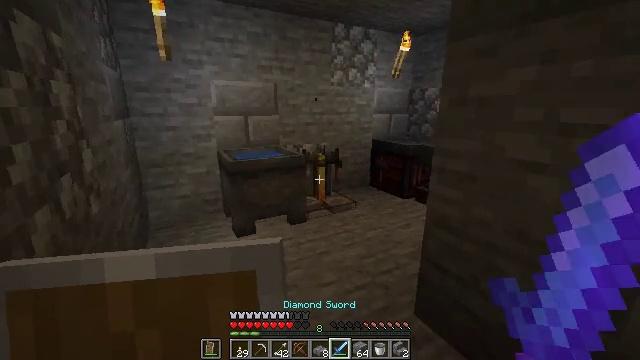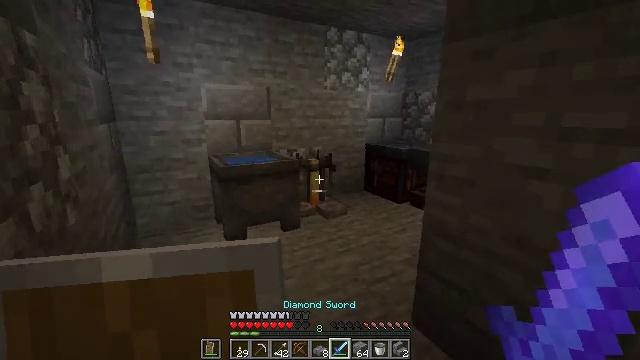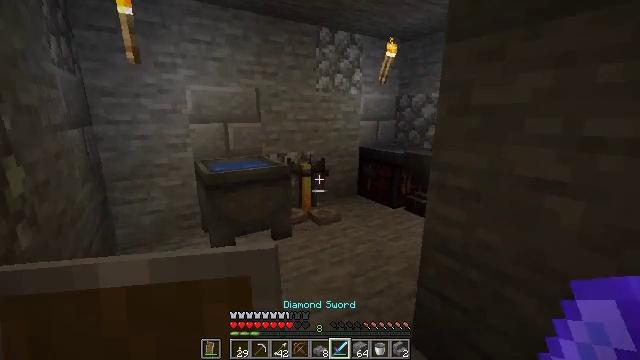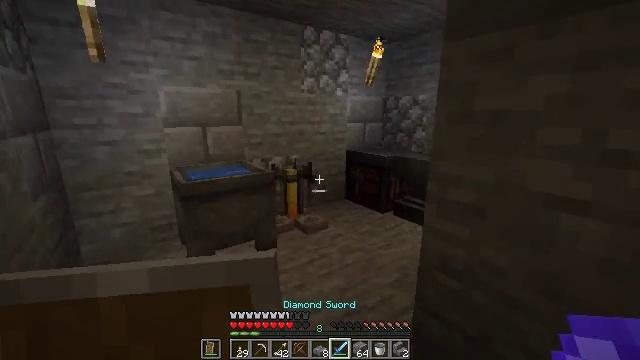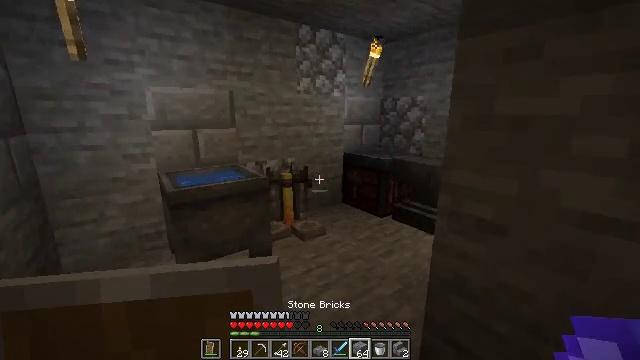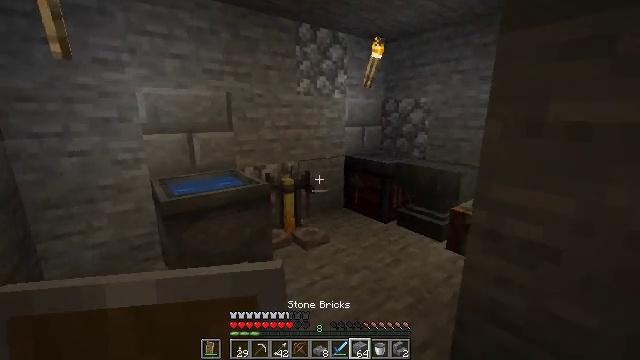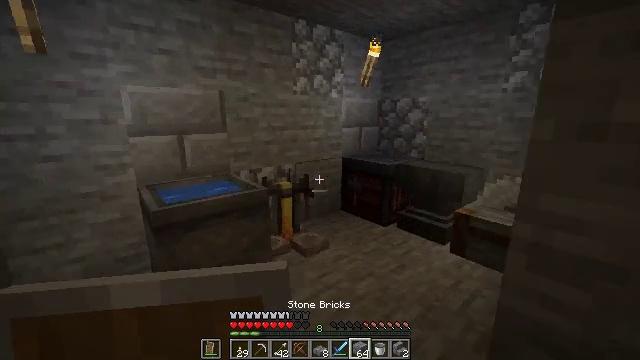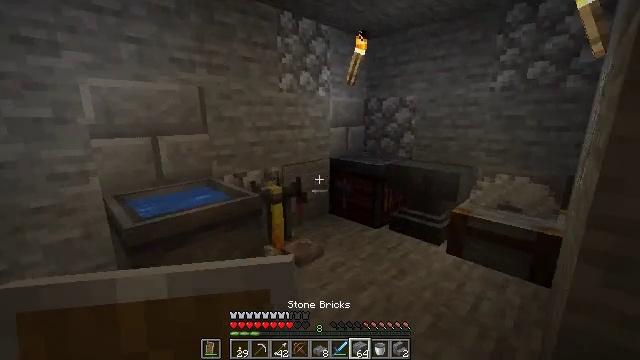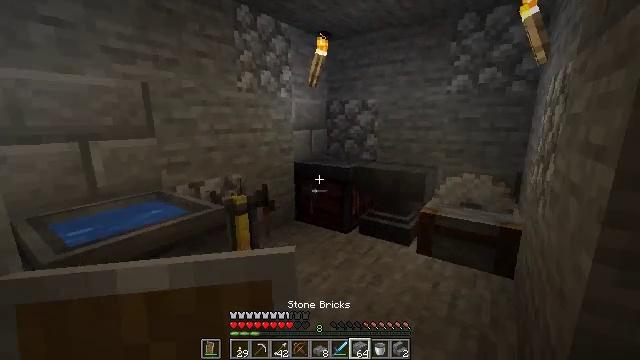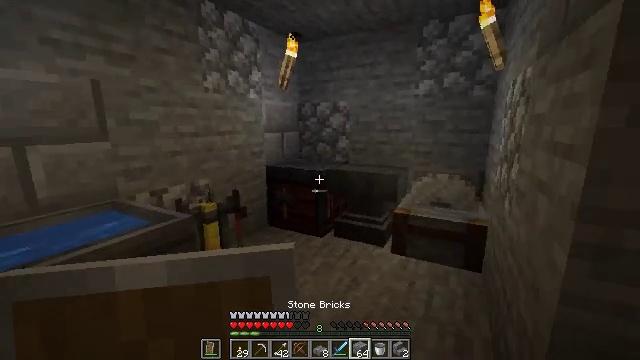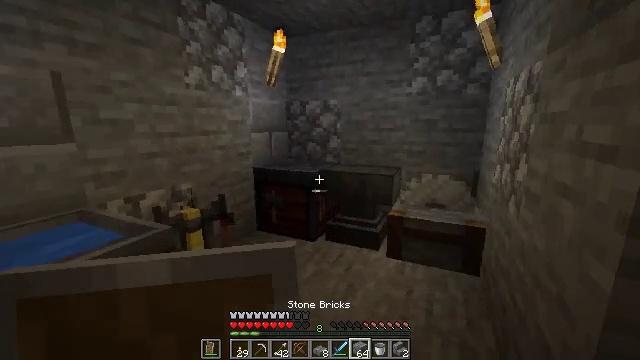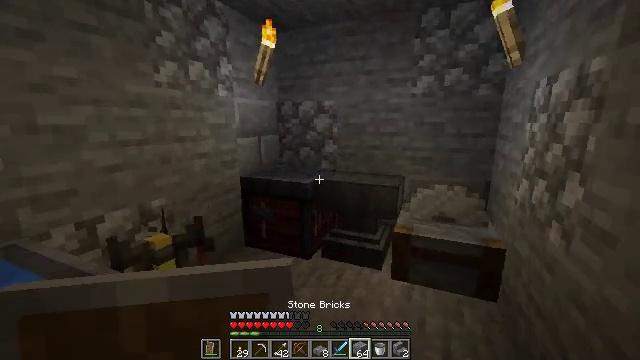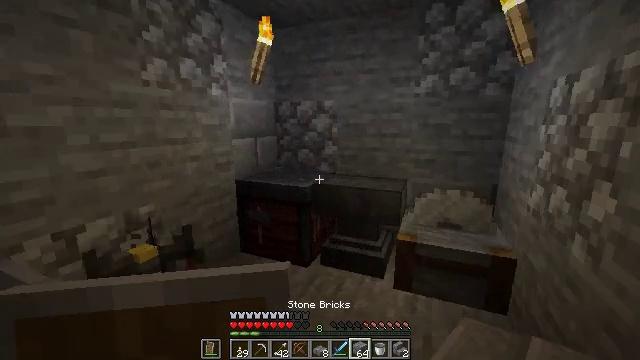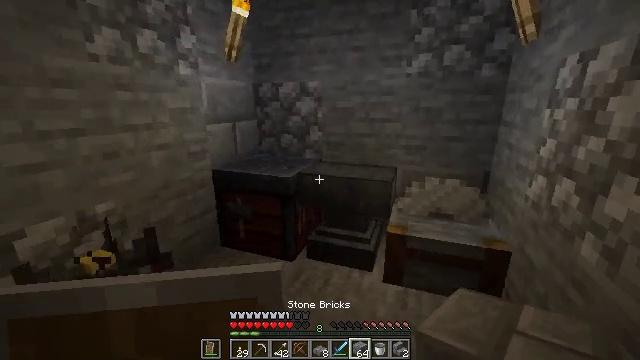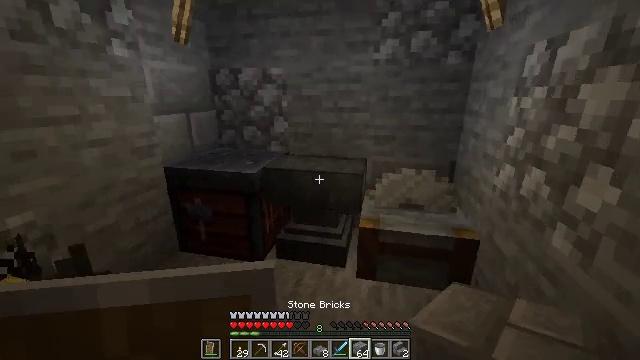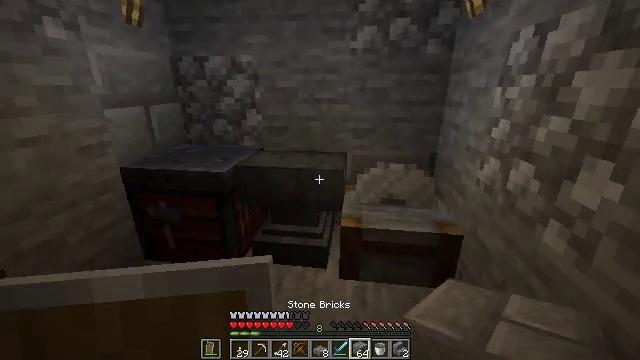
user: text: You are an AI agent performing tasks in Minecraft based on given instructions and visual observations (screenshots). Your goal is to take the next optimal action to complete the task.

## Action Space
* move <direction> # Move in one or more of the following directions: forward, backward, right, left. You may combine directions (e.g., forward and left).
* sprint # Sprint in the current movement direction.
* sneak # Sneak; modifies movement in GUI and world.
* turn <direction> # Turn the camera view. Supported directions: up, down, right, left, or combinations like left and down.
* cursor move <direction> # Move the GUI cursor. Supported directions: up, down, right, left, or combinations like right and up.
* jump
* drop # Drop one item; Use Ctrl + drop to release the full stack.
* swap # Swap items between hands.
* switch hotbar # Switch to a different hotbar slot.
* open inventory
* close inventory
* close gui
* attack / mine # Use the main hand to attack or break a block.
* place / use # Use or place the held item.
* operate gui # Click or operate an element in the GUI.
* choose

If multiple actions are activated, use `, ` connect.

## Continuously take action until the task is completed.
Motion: motion action
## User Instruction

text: Craft stone brick stairs.
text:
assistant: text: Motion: move forward, turn right
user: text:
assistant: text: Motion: move forward, turn right
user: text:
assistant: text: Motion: move forward, turn right
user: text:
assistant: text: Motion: move forward and move left, turn right
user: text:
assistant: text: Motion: move forward and move left, turn right
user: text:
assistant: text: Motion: move forward and move left, turn right
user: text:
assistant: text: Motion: move forward and move left, turn right
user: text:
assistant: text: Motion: move forward, turn right
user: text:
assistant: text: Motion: move forward, turn right
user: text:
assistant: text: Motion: move forward, turn right
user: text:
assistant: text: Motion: move forward, turn right
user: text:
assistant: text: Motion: move forward
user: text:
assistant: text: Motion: move forward, turn right and down
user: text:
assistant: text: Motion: move forward, turn right and down
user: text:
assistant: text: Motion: move forward, turn right and down
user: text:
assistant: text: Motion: no_op
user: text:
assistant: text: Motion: no_op
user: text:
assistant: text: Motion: turn down
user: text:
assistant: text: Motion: turn down
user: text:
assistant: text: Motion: no_op
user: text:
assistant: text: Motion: turn down
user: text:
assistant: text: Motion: turn right
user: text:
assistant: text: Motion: move forward, turn right
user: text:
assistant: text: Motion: move forward, turn right and down
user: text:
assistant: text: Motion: move forward, turn right and down
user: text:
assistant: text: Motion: move forward, turn right and down
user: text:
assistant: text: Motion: turn right and down
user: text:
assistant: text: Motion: turn right and down
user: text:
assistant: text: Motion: no_op
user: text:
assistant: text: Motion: no_op